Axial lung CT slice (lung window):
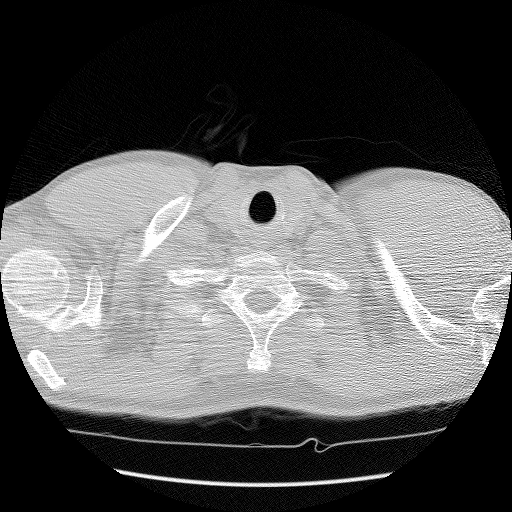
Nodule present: no